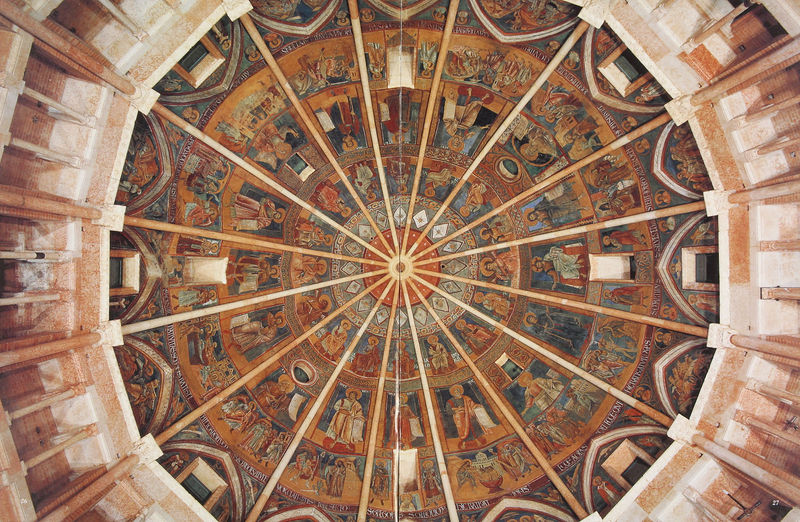
Titel: Baptisterium in Parma
Standort: Parma, Baptisterium (EU - I - Emilia-Romagna)
Schlagwörter: blau, gelb, fenster, licht, mitte, säule, säulen, gebäude, rot, bibel, gelehrte, kirche, gold, decke, kreis, engel, figuren, kuppel, wandmalerei, foto, oben, bögen, gewölbe, stern, dom, arkaden, christus, jesus, kapelle, tempel, heilige, deckengemälde, fresko, maria, szenen, streben, sehenswürdigkeit, segmente, klostergewölbe, kirchenmalerei, kppel, stetn